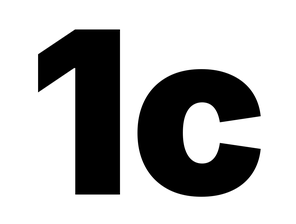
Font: Inter_Black